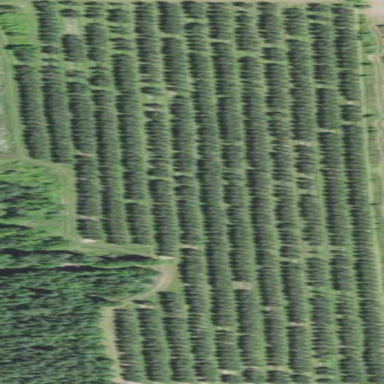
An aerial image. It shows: Orchard.